Question: I have an html table, '<tbody>' of it is generated with angular 'ng-repeat'. Here is my html:
'''
<tbody>
<tr ng-repeat-start="car in carList | filter:tableFilter" ng-click="activeRow = car.name">
<td><a target="_blank" href="{{car.carLink}}">{{car.name}}</a></td>
<td>{{car.review}}</td>
<td>{{car.rating}}</td>
<td>{{car.fiveStarPercent}}</td>
<td>{{car.recommended}}</td>
<td>{{car.price}}</td>
</tr>
<tr ng-repeat-end ng-show="activeRow==car.name">
<td>{{car.name}}</td>
</tr>
</tbody>
'''
I need to do so when you click on the row, new row is showing up, but when you click on another row I need the first one to hide.
Here is table in browser with an active row:

I have tried to do this with 'ng-show' like this:
'''
ng-show="activeRow==car.name"
'''
'activeRow' is a '$scope' variable inside of my controller. The problem is, that new row is showing up, but not hiding when you click on another.
How can I fix that?
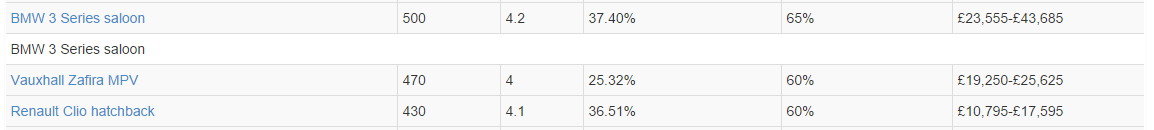
Answer: Since the 'ng-repeat' directive creates a new scope and the 'activeRow' property is on the parent's controller scope, you will have to encapsulate that property inside an object. This way scope's prototypal inheritance will work as expected.
On the controller:
'''
$scope.model = { activeRow: 'someValue' };
'''
And on the HTML:
'''
ng-show="model.activeRow == car.name"
'''
More info on prototypal inheritance <URL>.